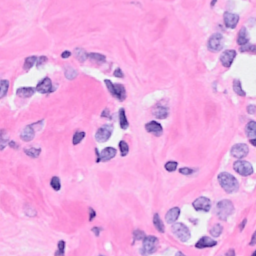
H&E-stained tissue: Breast